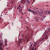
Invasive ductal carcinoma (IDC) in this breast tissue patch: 0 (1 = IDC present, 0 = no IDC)